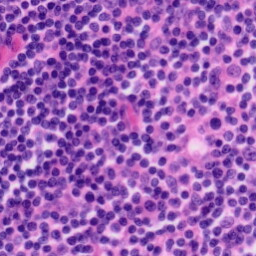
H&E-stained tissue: Tonsil